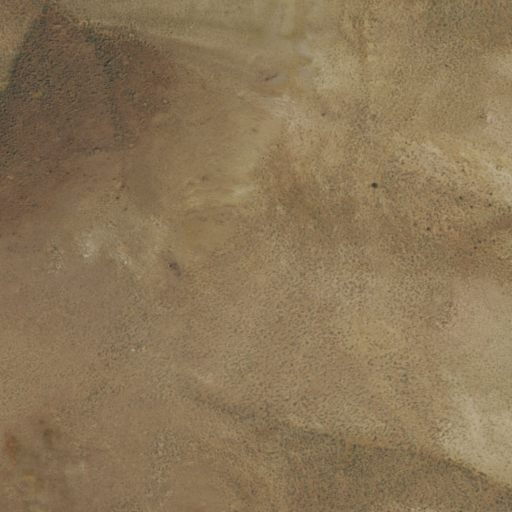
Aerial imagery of mountain in Nevada named Rattlesnake Mountain containing shrub and grassland